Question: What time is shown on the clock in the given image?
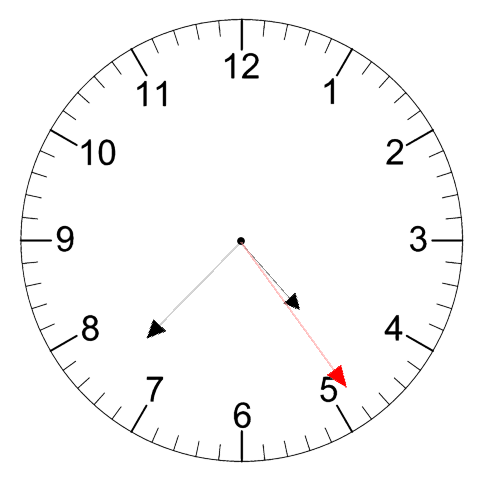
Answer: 04:37:24